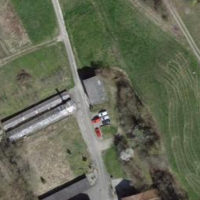
EUNIS habitat code: 55
Species observed at this site:
Gonepteryx rhamni
Centaurea scabiosa
Gryllus campestris